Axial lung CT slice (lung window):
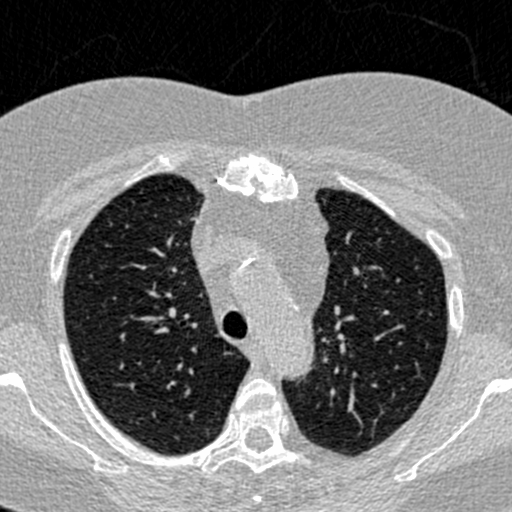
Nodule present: no